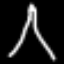
Label: The Eiffel Tower